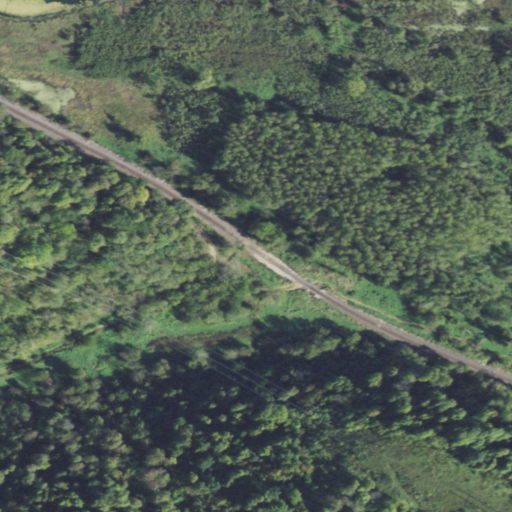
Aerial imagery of valley in Iowa named Adams Mill Hollow containing deciduous forest, woody wetlands, herbaceous wetlands, mixed forest, pasture, and open development